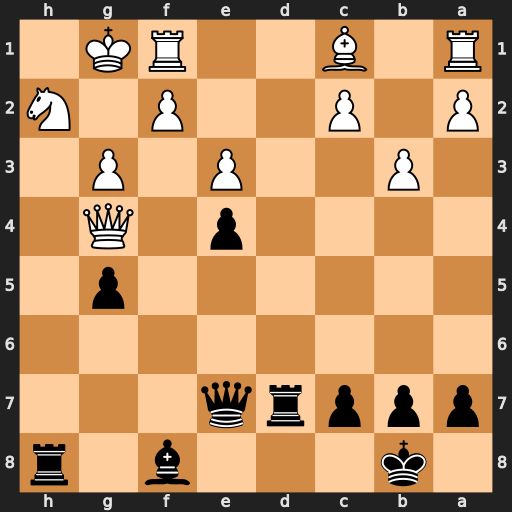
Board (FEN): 1k3b1r/ppprq3/8/6p1/4p1Q1/1P2P1P1/P1P2P1N/R1B2RK1
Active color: b
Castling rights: -
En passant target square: -
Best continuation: Qh7 Qh4 gxh4